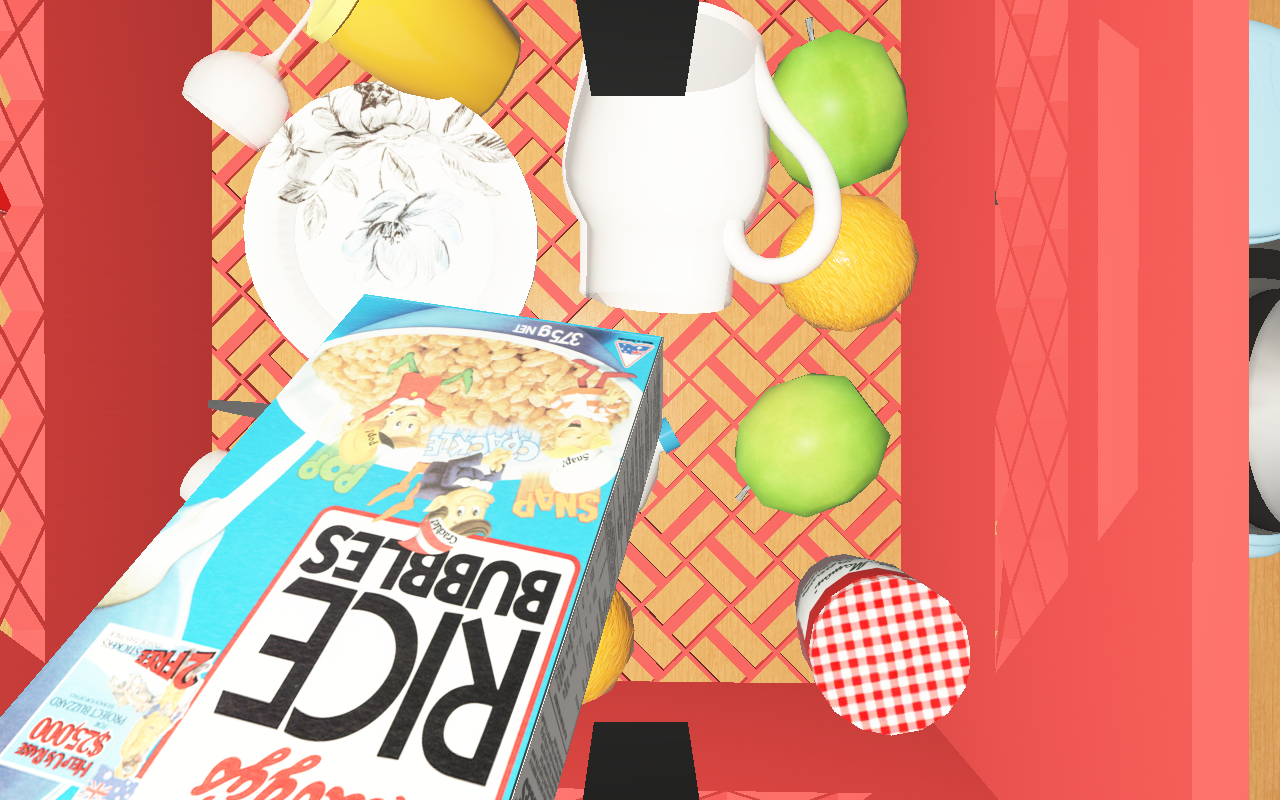
Objects in the scene:
water bottle
apple
orange
orange
plate
glass
wineglass
cereal box
biscuit box